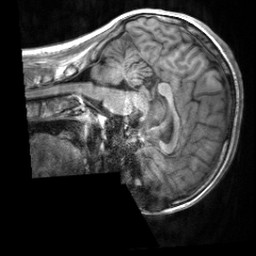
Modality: T1w
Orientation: sagittal
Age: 21
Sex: female
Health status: healthy
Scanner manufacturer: siemens
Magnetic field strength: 3 T
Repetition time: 2 s
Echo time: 0.00232 s